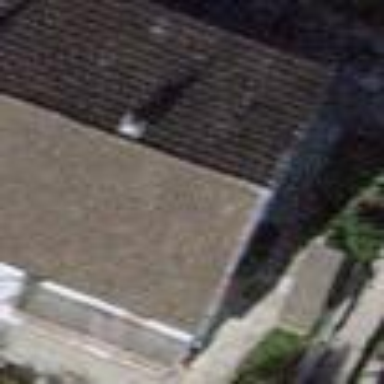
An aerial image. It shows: Terrace building.